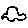
Label: car